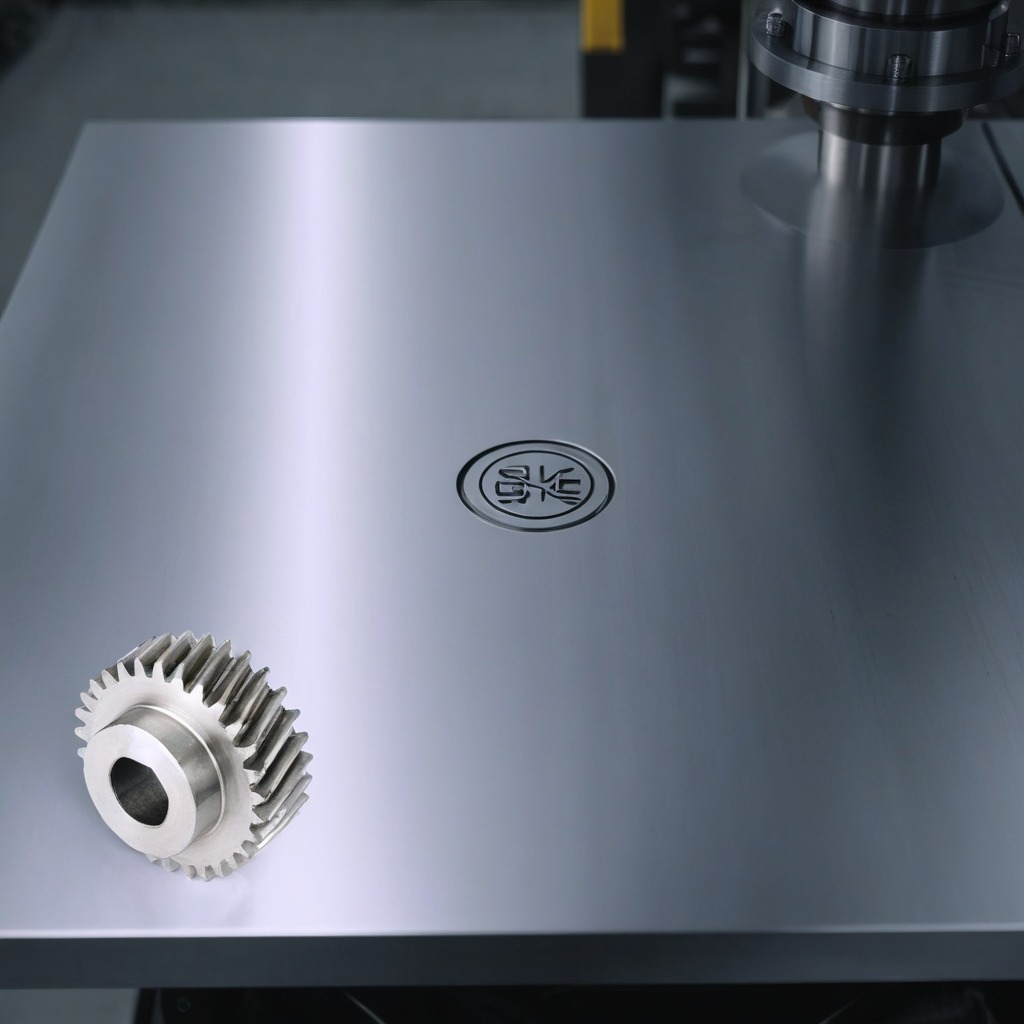
A steel gear with teeth is lying on the metal table in a machine shop under fluorescent lights.